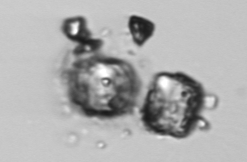
Label: Thalassiosira_TAG_external_detritus